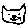
Label: cat